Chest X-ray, PA view. Patient: 72 years old, sex F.
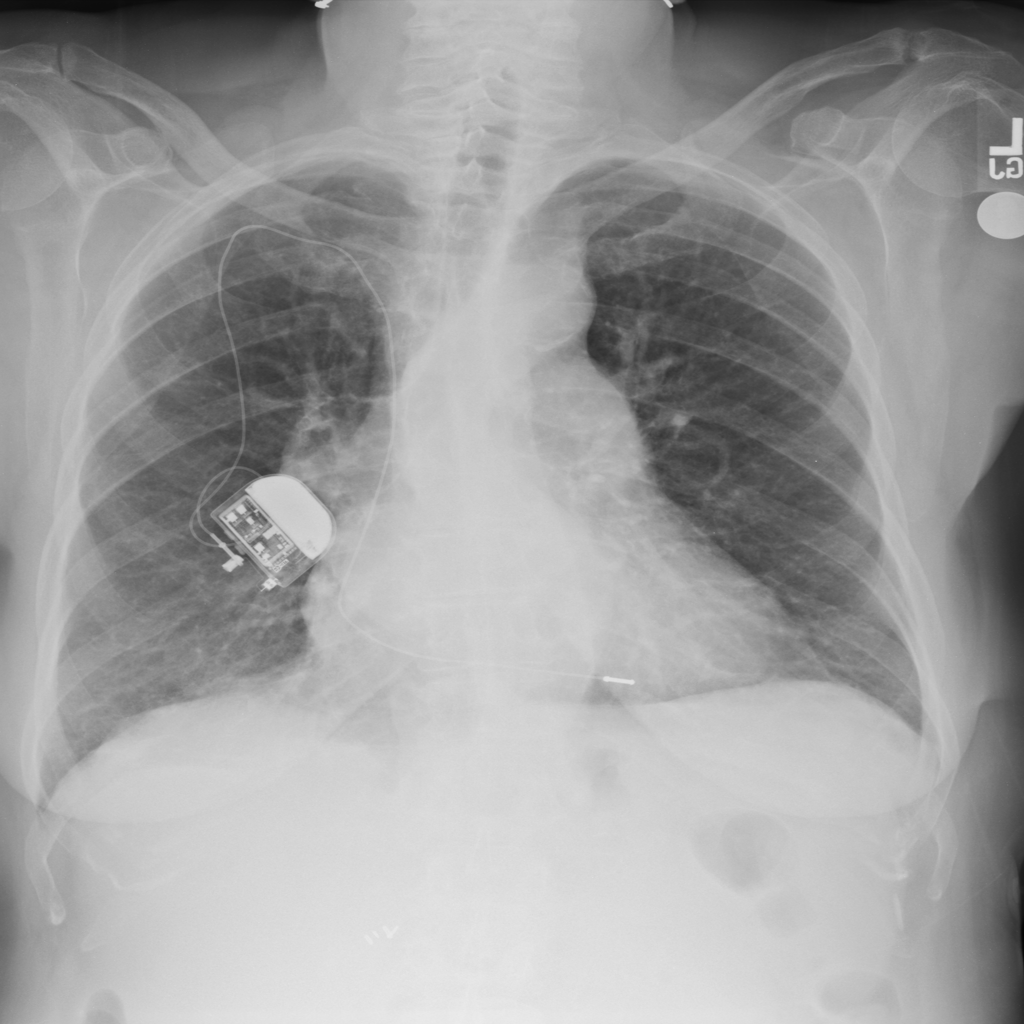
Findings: Cardiomegaly, Emphysema